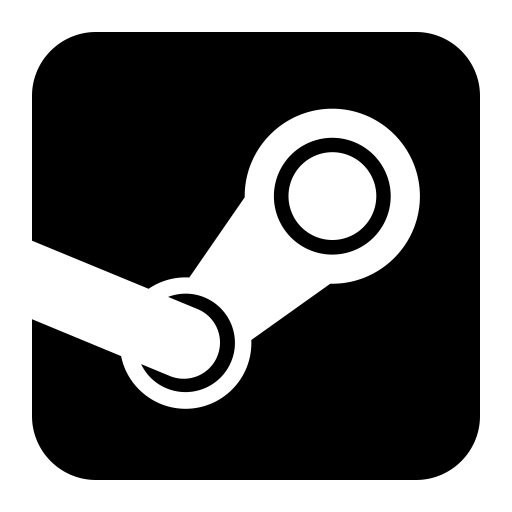
Tags: icon, FontAwesome, fa-icon, brand, square, steam